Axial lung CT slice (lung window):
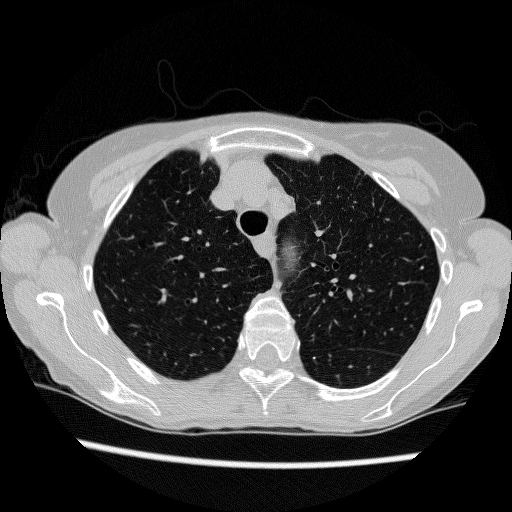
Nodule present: no